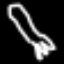
Label: fork